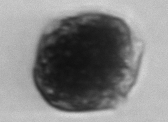
Label: Alexandrium_catenella